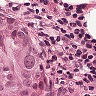
Metastatic tissue present: yes